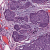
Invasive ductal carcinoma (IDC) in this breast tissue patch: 1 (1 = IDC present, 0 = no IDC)